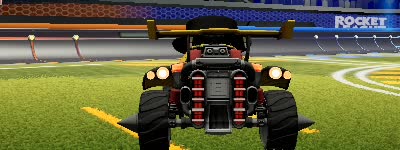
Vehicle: octane